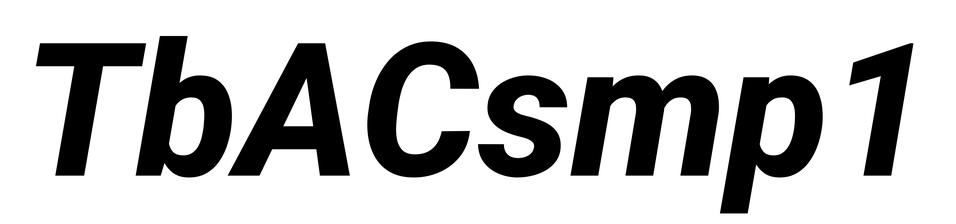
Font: Roboto-Italic_ExtraBold_Italic